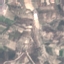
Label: PermanentCrop